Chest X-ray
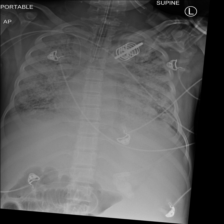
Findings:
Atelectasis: negative
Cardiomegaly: negative
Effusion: negative
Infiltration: positive
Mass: negative
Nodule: negative
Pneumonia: negative
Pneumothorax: negative
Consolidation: negative
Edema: negative
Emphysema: negative
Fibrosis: negative
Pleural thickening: negative
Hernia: negative